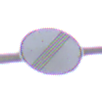
Verkehrszeichen: EndeSaemtlicherBegrenzungen
Umgebung: Outdoor, Urban
Tageszeit: MorningAfternoon
Wetter: PartlyCloudy
Licht: Natural
Jahreszeit: NotSpecified
Kontrast: MediumContrast